Interaction volume radius: 10 \u00c5
Interaction volume height: 10 \u00c5
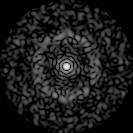
Disorder parameter: 0.8417